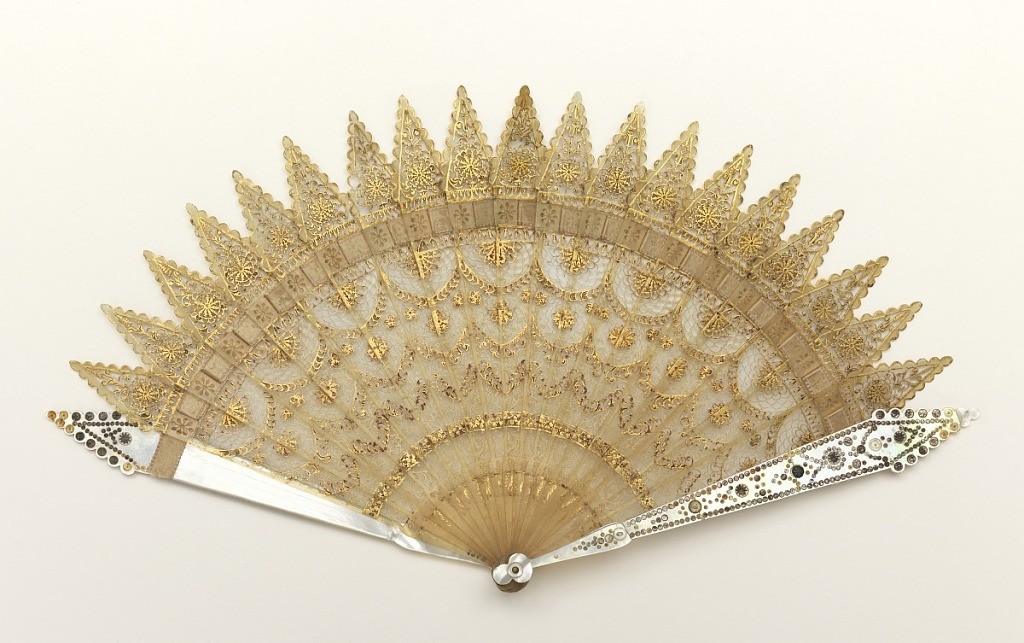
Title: Brisé fan
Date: ca. 1830
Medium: Carved and pierced horn sticks, mother-of-pearl guards with steel piqués, silk ribbon
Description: Brisé fan. Blonde horn sticks with scalloped ends, pierced in lace-like manner with designs of scallops, feathers and gilded rosettes. Mother-of-pearl guards decorated with steel piqués. Steel rivet. White silk connecting ribbon.